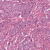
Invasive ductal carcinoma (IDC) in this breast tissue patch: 1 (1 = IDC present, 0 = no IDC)